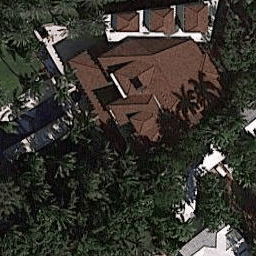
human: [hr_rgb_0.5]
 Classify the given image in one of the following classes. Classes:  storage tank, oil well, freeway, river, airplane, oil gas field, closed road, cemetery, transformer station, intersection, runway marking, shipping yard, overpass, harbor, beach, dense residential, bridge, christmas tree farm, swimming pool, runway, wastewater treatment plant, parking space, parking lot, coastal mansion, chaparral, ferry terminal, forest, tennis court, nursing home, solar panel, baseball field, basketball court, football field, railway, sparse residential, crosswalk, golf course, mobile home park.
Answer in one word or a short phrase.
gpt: coastal mansion